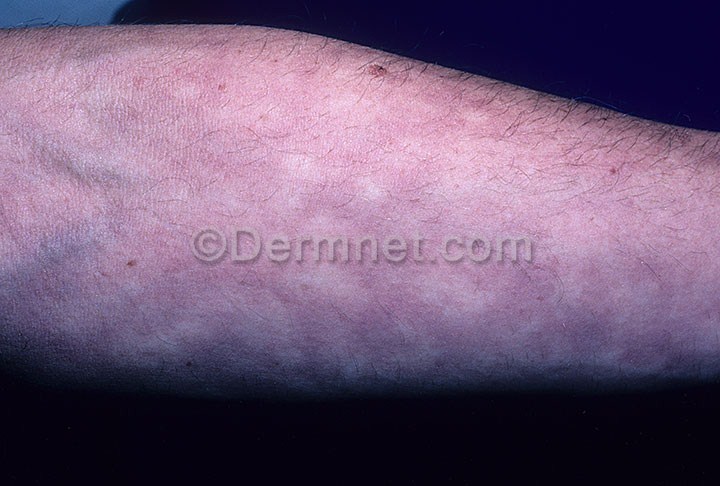
Disease: Vasculitis Photos